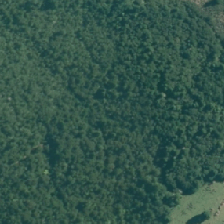
Land cover: broadleaved_indigenous_hardwood